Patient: sex M, age 43
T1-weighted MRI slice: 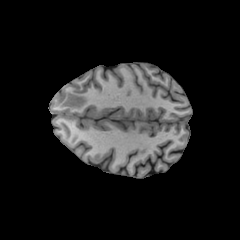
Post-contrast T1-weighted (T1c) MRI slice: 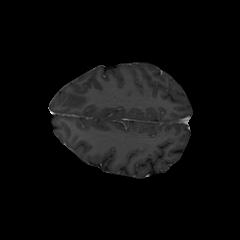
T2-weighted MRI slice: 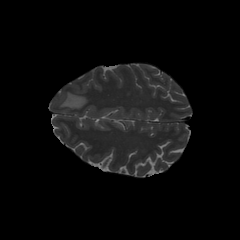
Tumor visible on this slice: yes
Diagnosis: Glioblastoma, IDH-wildtype
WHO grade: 4